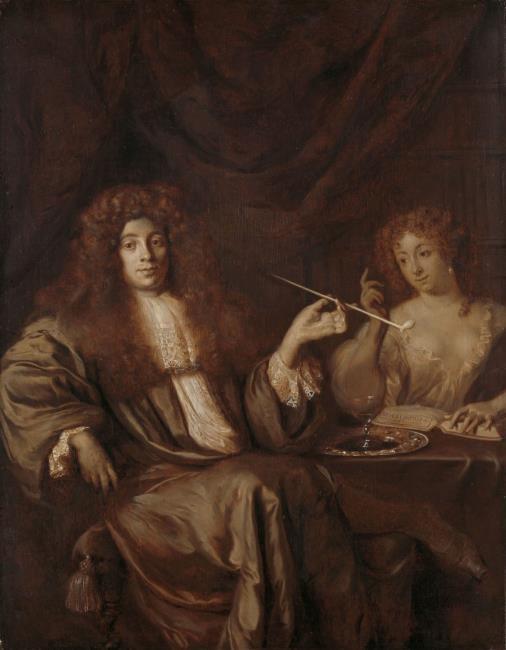
Title: Portrait of Adriaan Beverland (1650-1716)
Artist: Ary de Vois
Earliest date: 1676
Latest date: 1676
Genre: painting
Iconography: Tobacco
Keywords: man's portrait, knee-length portrait, sitting, prostitute, smoking (activity), pipe, book, drinking